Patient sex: M
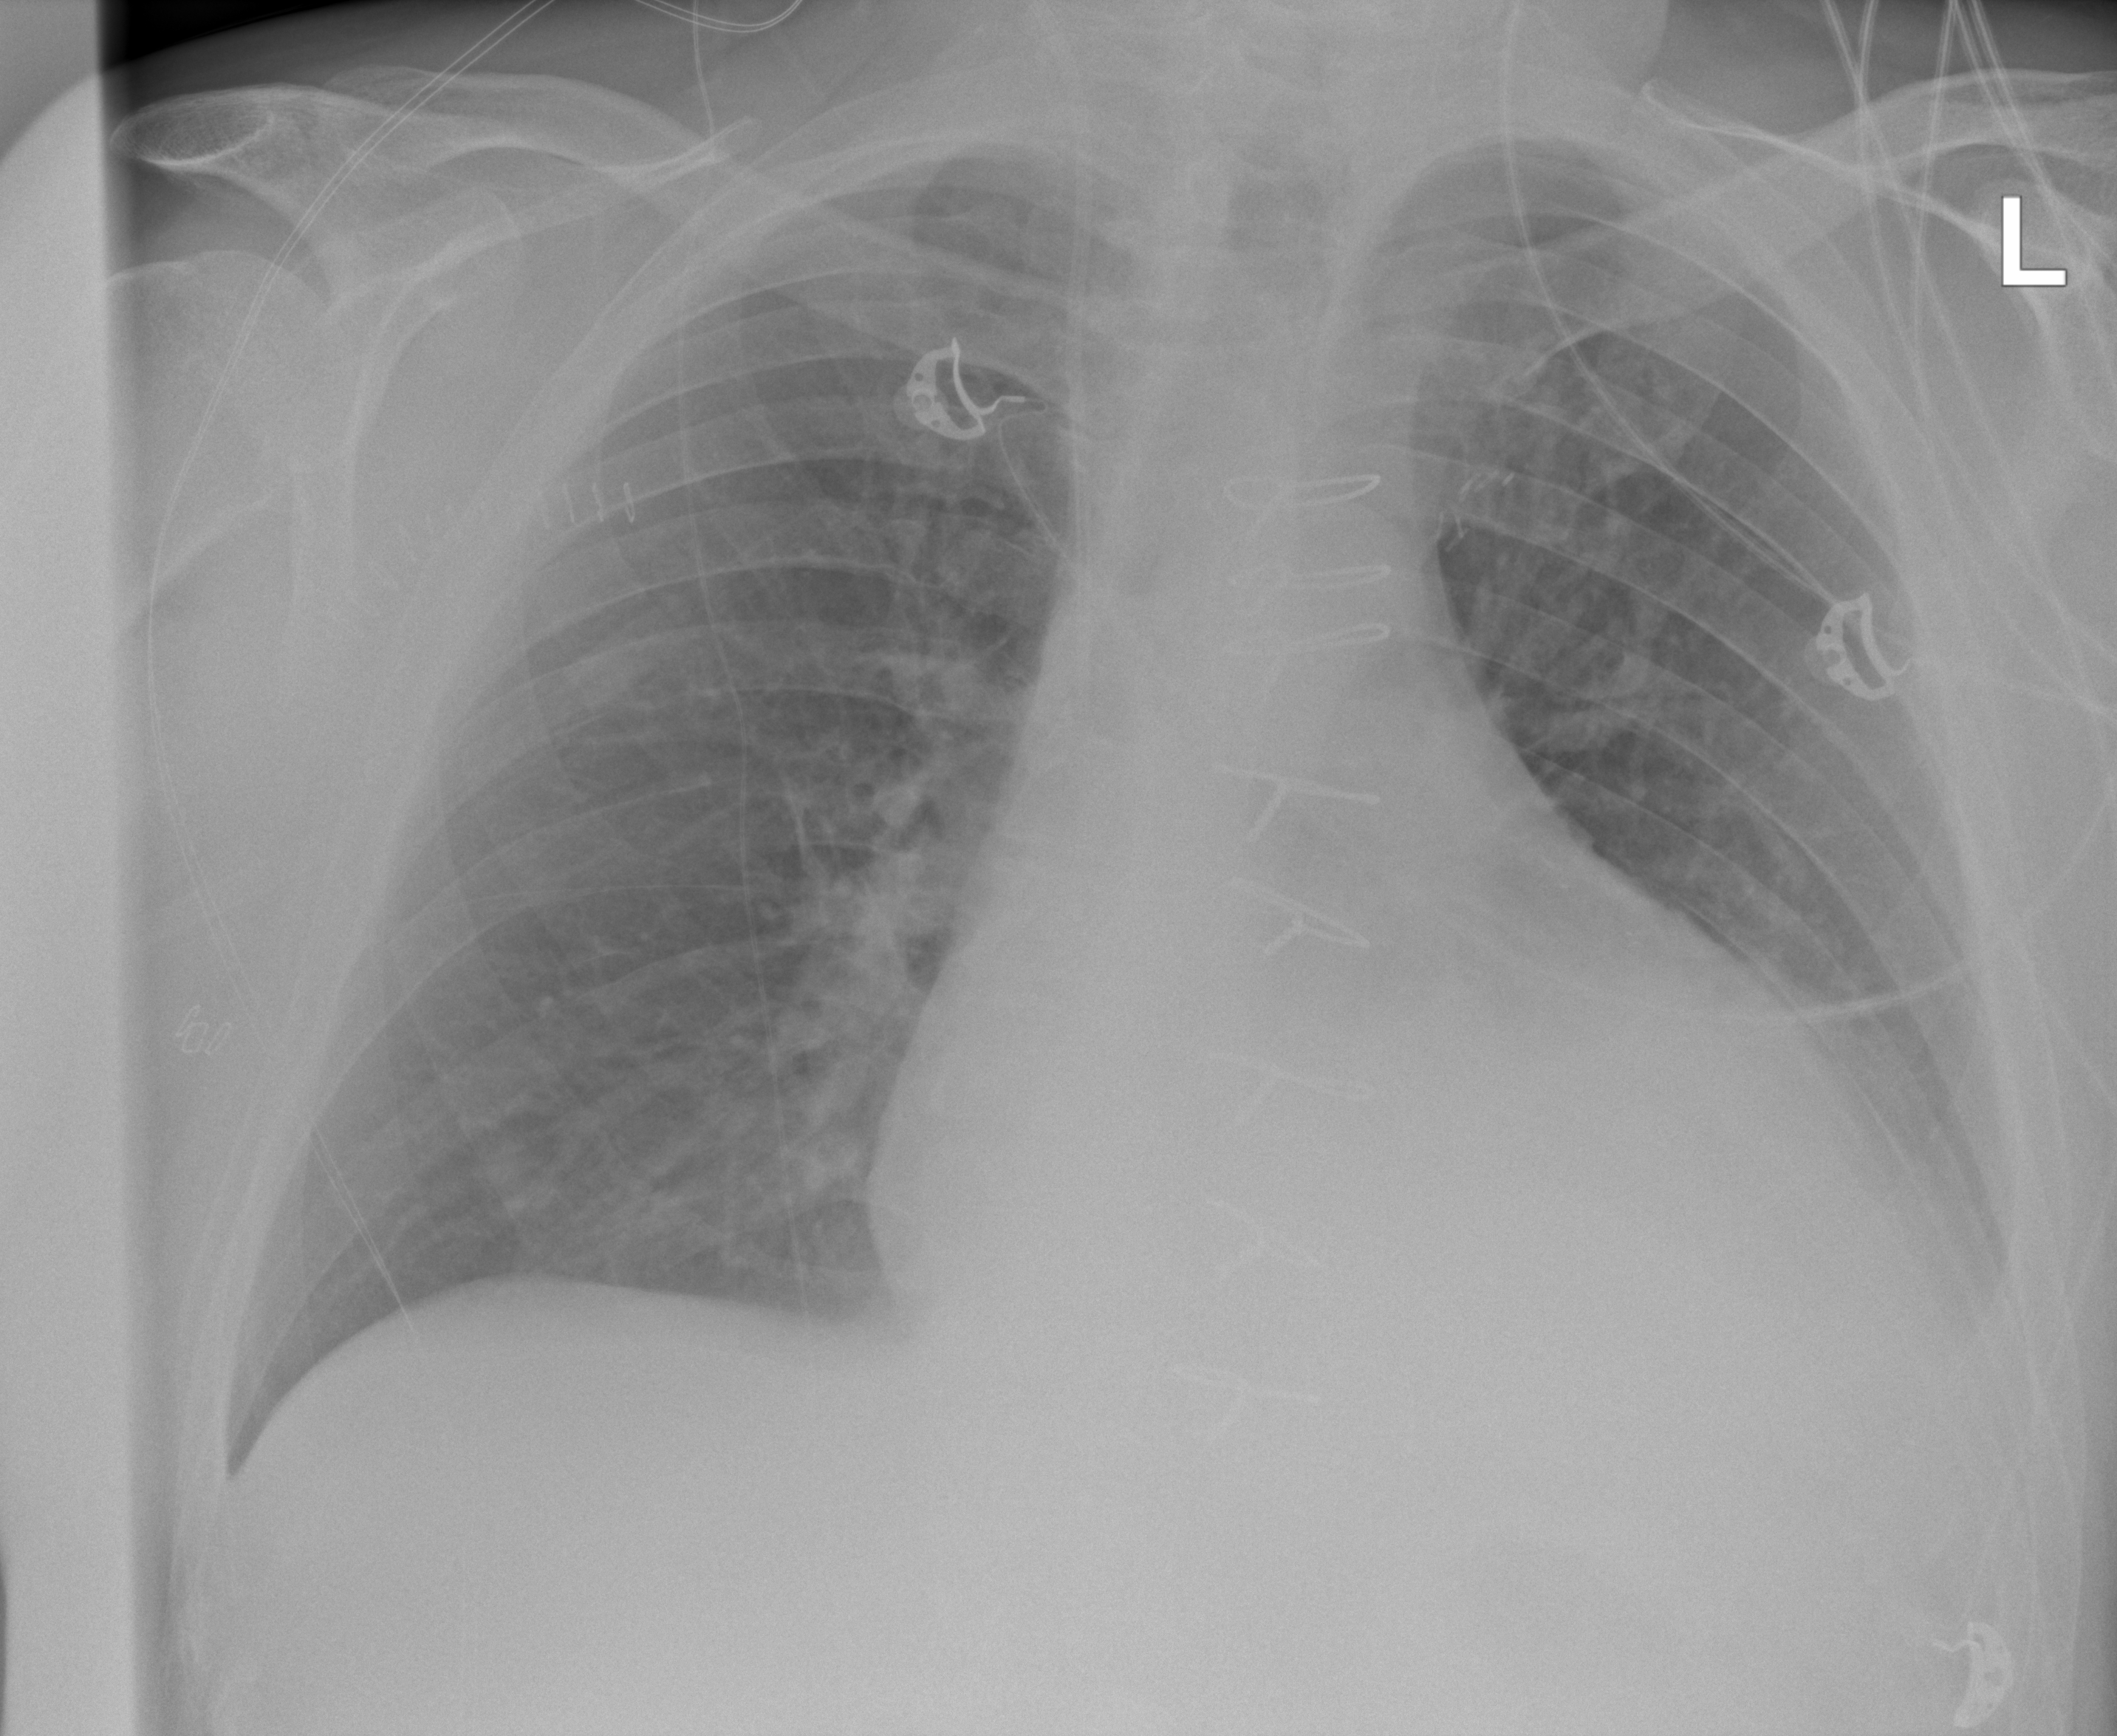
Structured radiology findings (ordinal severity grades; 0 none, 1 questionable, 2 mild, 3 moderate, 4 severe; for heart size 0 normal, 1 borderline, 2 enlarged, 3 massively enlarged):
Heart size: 2
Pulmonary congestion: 2
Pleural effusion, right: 0
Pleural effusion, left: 2
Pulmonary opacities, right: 2
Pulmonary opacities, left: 2
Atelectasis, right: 2
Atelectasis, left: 2